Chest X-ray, PA view. Patient: 49 years old, sex F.
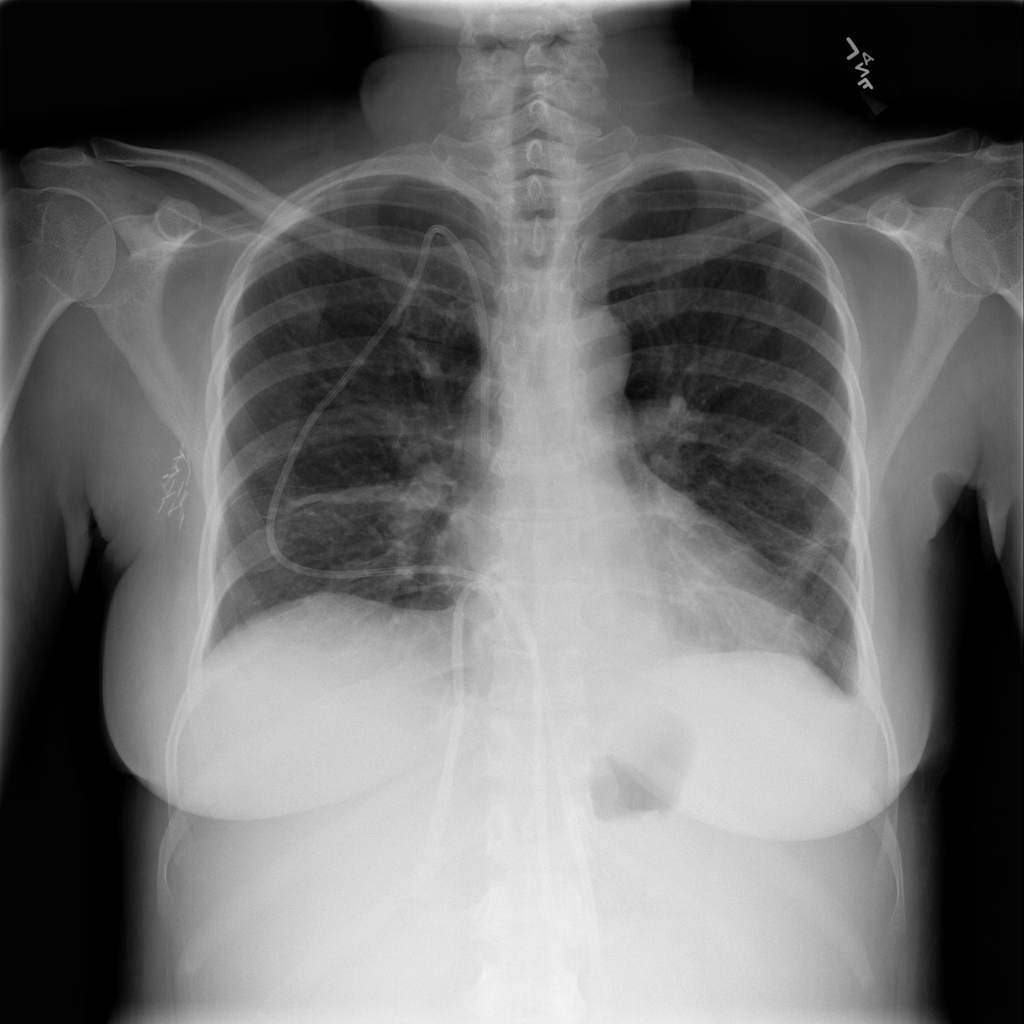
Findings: Effusion